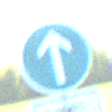
Verkehrszeichen: VorgeschriebeneFahrtrichtungGeradeaus
Zusatzzeichen unten: BesondereFahrzeugeUndTransportgueter6
Umgebung: Outdoor, Nature
Tageszeit: MorningAfternoon
Wetter: PartlyCloudy
Licht: Natural
Jahreszeit: NotSpecified
Kontrast: HighContrast